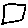
Label: square